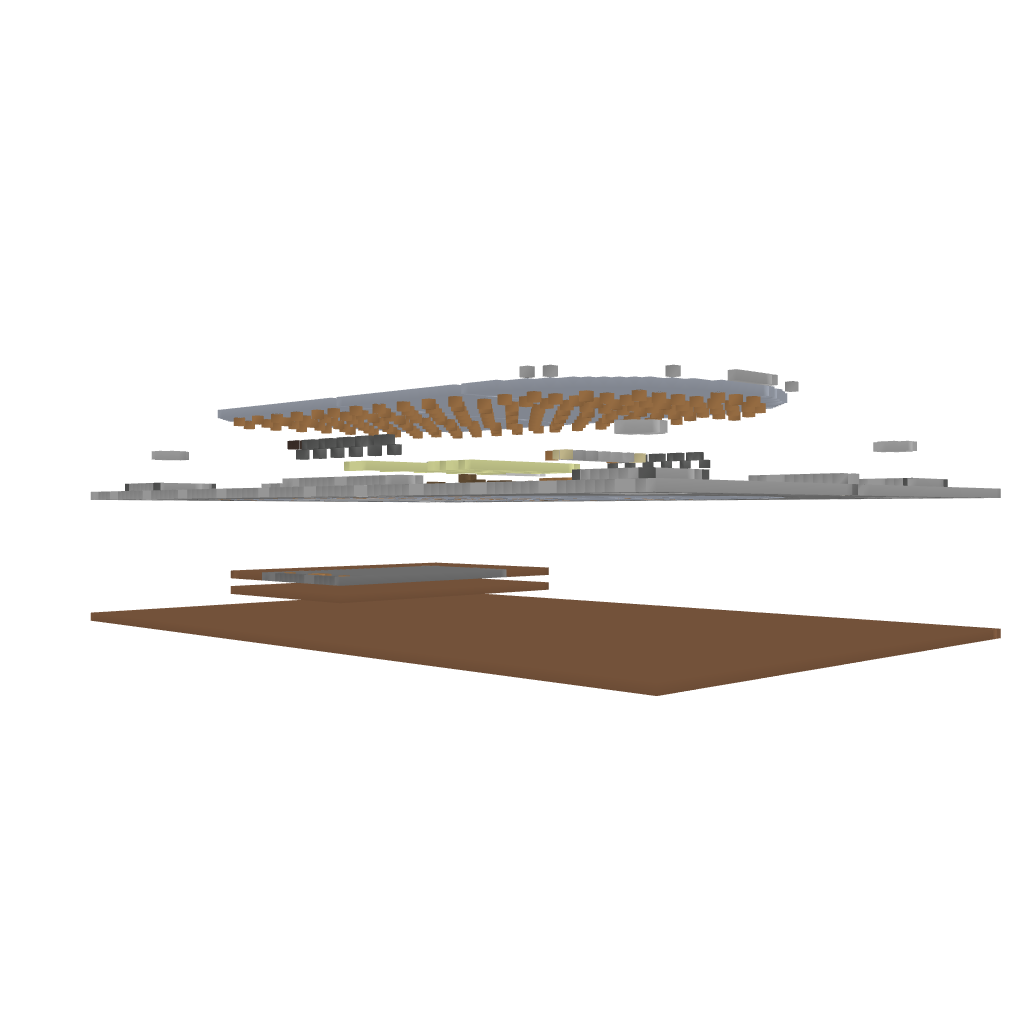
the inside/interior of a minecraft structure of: Swimming Centre